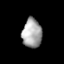
Tissue: lung
Cell type: T cells
Senescence score: 0.1528
Nuclear area (px): 558
Mean DAPI intensity: 166.05